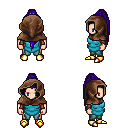
a pixel art fantasy rpg character, male body template, human, light skin, teal tunic, teal pants, blue extra-long topknot hairstyle, cloth hood, cloth bracers, gold boots, four views (front, back, left, right), 2x2 character sprite sheet, small pixel art, hard edges, no anti-aliasing